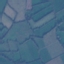
Land use / land cover: Pasture